Interaction volume radius: 5 \u00c5
Interaction volume height: 20 \u00c5
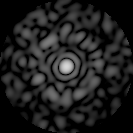
Disorder parameter: 0.8589